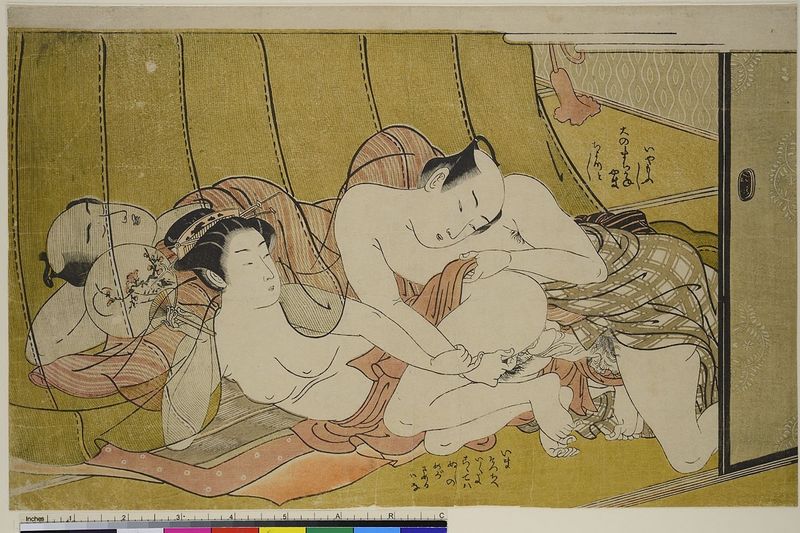
Titel: Der ungeduldige Liebhaber
Künstler: Isoda Kory&#x16B;sai
Standort: Hamburg
Institution: Museum für Kunst und Gewerbe Hamburg
Schlagwörter: akt, mann, nackt, gelb, grün, ocker, finger, frau, frisur, beige, fächer, paar, brüste, holzschnitt, japan, schrift, schrank, tapete, erotik, erotisch, japanisch, sex, asien, geisha, druckgraphik, druckgrafik, asiatisch, chinesisch, china, liebespaar, ehe, liebende, zeit, farbholzschnitt, liebhaber, ehebruch, ming, gespielin, geschlechtsverkehr, pornographie, edo, koitus, reproduktionen, po, druckerzeugnisse, verheiratetes paar, matrimonium, ehestand, shunga, seitensprung, hurenhaus